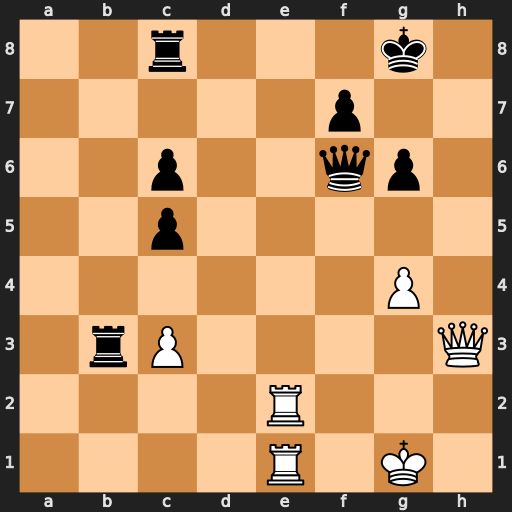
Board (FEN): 2r3k1/5p2/2p2qp1/2p5/6P1/1rP4Q/4R3/4R1K1
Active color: w
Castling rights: -
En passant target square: -
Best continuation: Re8+ Rxe8 Rxe8+ Kg7 Qh8#